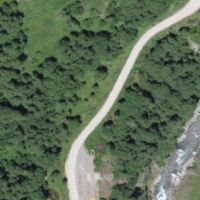
EUNIS habitat code: 41
Species observed at this site:
Corvus corone